Question: Please refer to my attached screenshot.
I have an "sms" queue that has messages posted to it from a web client using NServiceBus. Constantly refreshing the MSMQ manager I see the messages appear in the sms queue. NServiceBus processes them and exceptions are raised (I'm not concerned about the exceptions - I know how to resolve them) and NServiceBus goes through its first and second level retries. Eventually, the messages end up in the "error" queue, as expected. However, my concern is that I don't see any of these failed messages showing up in the ServicePulse view.
Here is an excerpt from my endpoint config:
'''
<AuditConfig QueueName="audit" />
<MessageForwardingInCaseOfFaultConfig ErrorQueue="error" />
'''
The ServiceControl dlls are in place, and the endpoint is showing a heartbeat in the ServicePulse dashboard.
Also of concern is that no messages whatsoever are showing up in the audit queue.
What am I missing?
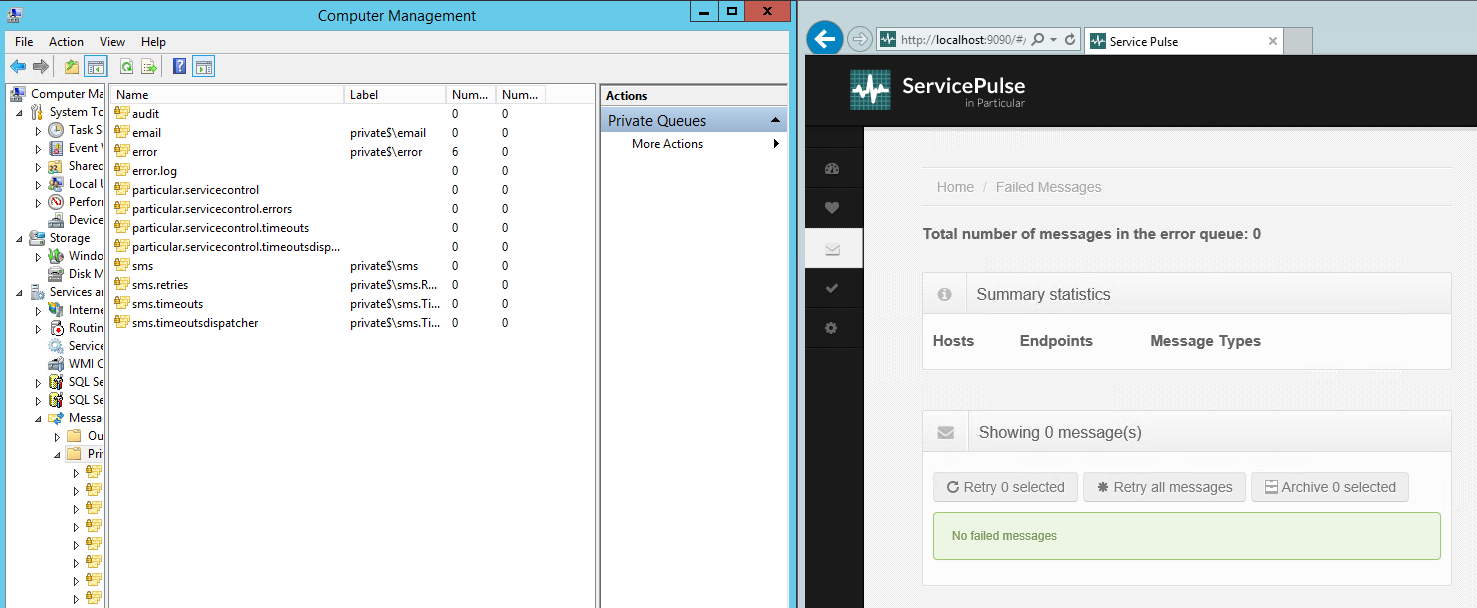
Answer: I found the answer here which worked for me: <URL>
Apparently ServicePulse forces you to use a centralized error queue for all endpoints. I assumed it would use the error queue defined in the endpoints config, but no such luck.
The default name for the queue is "error". Which means you have 2 choices
1. Rename all your endpoints error queues to "error"
2. Create a config file here: C:\Program Files (x86)\Particular Software\ServiceControl\ServiceControl.exe.config containing this:
Hope it helps you too.